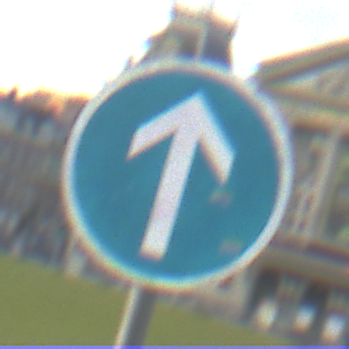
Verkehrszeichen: VorgeschriebeneFahrtrichtungGeradeaus
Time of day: MorningAfternoon
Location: Outdoor (Suburban)
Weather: PartlyCloudy
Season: NotSpecified
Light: Natural